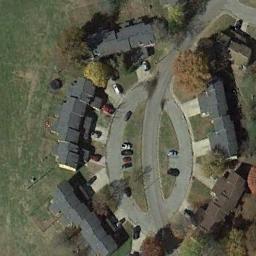
Label: residential